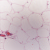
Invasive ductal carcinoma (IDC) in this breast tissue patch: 0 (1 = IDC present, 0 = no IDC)